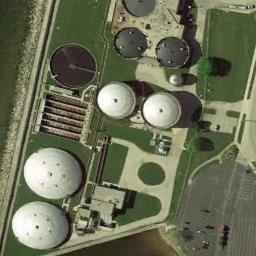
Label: storage_tank